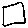
Label: square